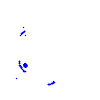
Particle: electron